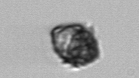
Label: Kryptoperidinium_triquetrum